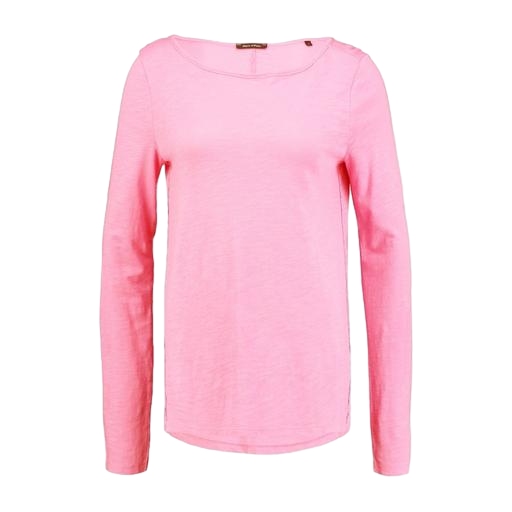
pink long sleeve slub tee, pink long-sleeve t-shirt, pink long-sleeve round-neck tee, white background